Question: I want to do something like this in my iOS app. I have a text box. When user type a rode, country,city or anything the full address or should appear in a drop down box. I uploaded a picture of a web site. This what I want to do in ios. How can I do that? Please help me

Thank you
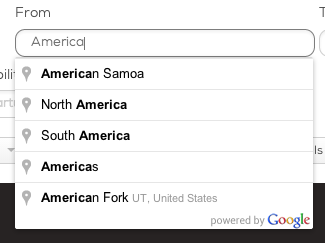
Answer: I would recommend using google map's <URL> which provides a large reference/documentation. Not much else to say
Sent from iPad so please excuse my typos